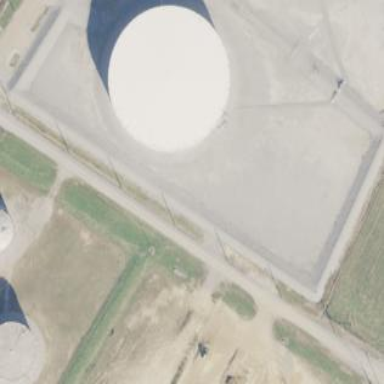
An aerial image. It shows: Storage tank which is man-made.